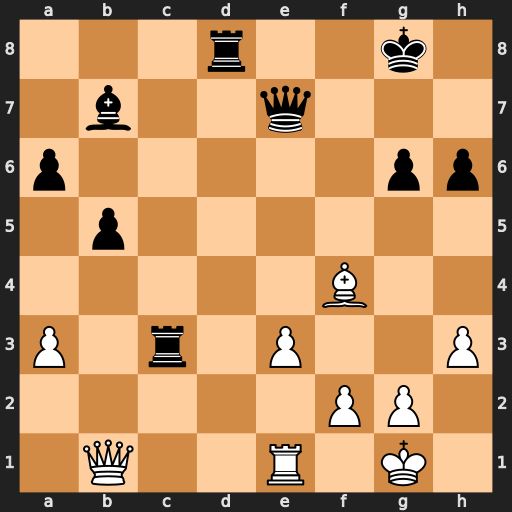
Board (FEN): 3r2k1/1b2q3/p5pp/1p6/5B2/P1r1P2P/5PP1/1Q2R1K1
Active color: w
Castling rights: -
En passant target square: -
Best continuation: Qxg6+ Qg7 Qxg7+ Kxg7 Be5+ Kf7 Bxc3